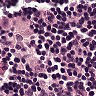
Metastatic tissue present: no